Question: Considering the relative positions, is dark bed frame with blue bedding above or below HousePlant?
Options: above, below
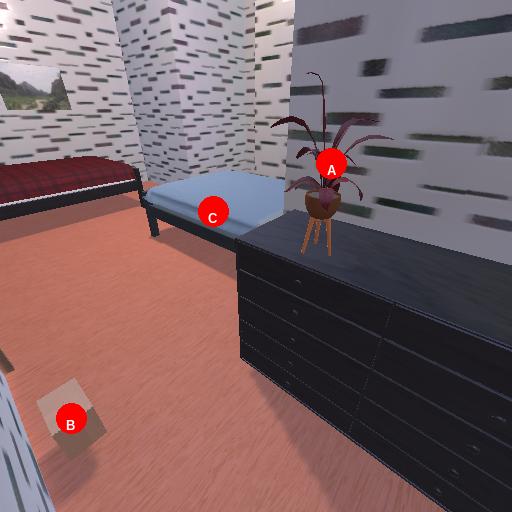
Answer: above